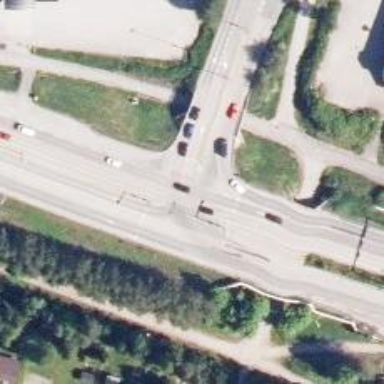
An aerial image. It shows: Primary highway.